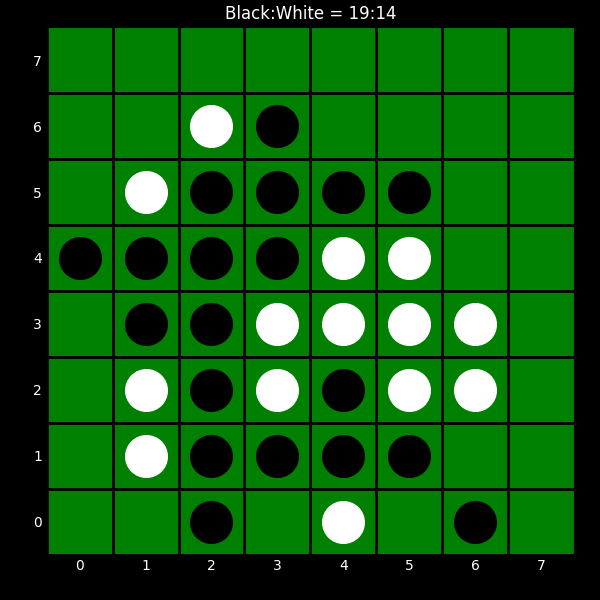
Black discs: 19
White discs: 14